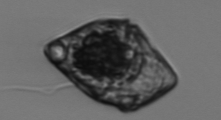
Label: Gyrodinium